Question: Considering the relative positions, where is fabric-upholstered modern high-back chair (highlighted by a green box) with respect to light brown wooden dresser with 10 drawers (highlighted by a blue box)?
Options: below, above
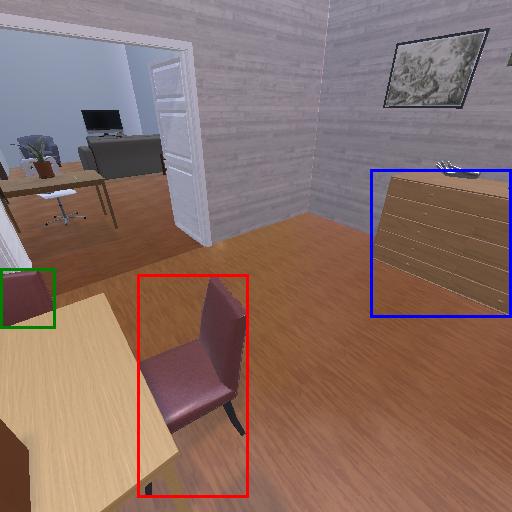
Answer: below